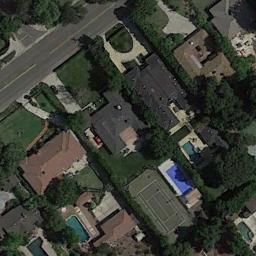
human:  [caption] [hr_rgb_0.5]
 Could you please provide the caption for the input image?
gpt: There are many buildings of different shapes beside the tennis courts .

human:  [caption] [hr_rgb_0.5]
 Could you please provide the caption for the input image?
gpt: The tennis court is in the middle of a residential area with many trees in it .

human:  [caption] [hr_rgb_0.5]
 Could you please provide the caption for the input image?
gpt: The tennis court is on the grass next to some buildings and trees .

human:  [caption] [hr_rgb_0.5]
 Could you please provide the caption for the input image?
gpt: A row of trees is planted around the tennis court .

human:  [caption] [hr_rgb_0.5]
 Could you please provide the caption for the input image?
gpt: There are many green trees and some buildings around the tennis court .